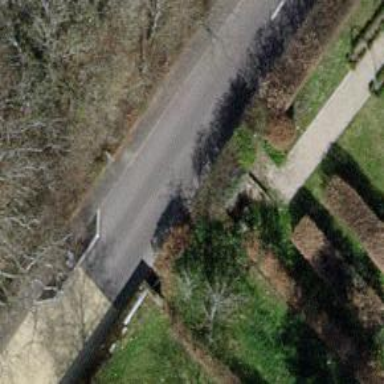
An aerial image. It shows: Traffic calming feature called choker.